Question: I'm planning to save keyboard shortcut in database. When User pressed the shortcut key, specific window should open.
A function same like Visual Studio Keyboard shortcut assign window,

Here which key combination should I store in database?
I'm listening to following method to hook the key press
'''
protected override void OnKeyUp(KeyEventArgs e)
{
// Here I'm gonna hook the keypress
}
'''
If the user pressed, 'CTRL + W' ( any Key combination with Control Key )
'e.KeyboardDevice.Modifiers' is 'Control' and 'e.Key' is 'W'
If user pressed, 'ALT + W' ( Any key combination with Alter Key )
'e.KeyboardDevice.Modifiers' is 'Alt' and 'e.Key' is 'System' and 'e.SystemKey' is 'W'
If user pressed, 'CTRL + Shift + W' its giving key combonation in two sequent OnKeyUp events
There is no common pattern.
Which combination I should Hook ? Which combination I should store in database ?
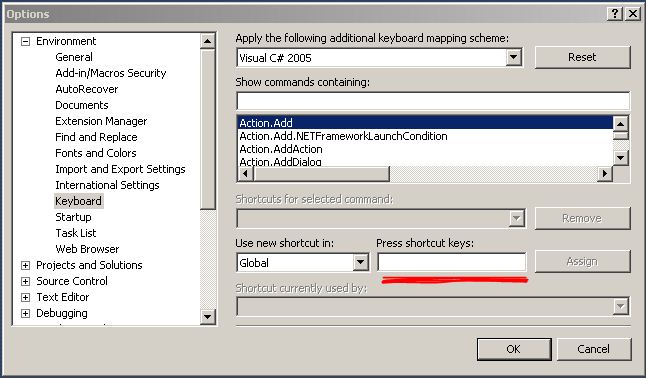
Answer: Look at the <URL> class. You can save and parse gestures from strings and also easily compare them in your 'OnKeyUp' method like this:
'''
if (e.Key == Gesture.Key && Gesture.Modifiers == Keyboard.Modifiers)
//do stuff...
'''